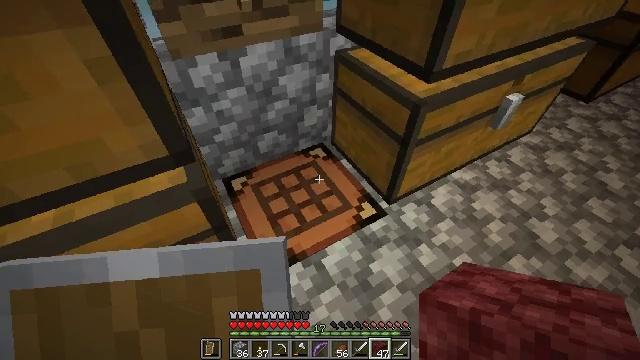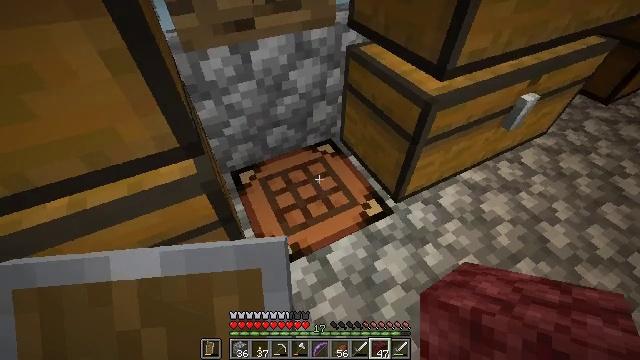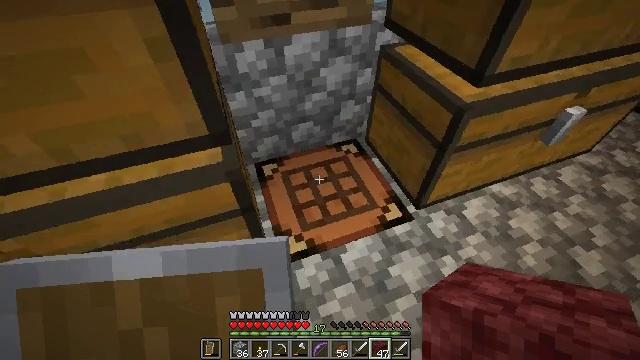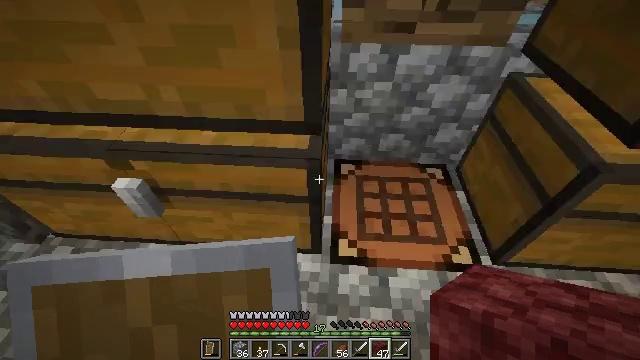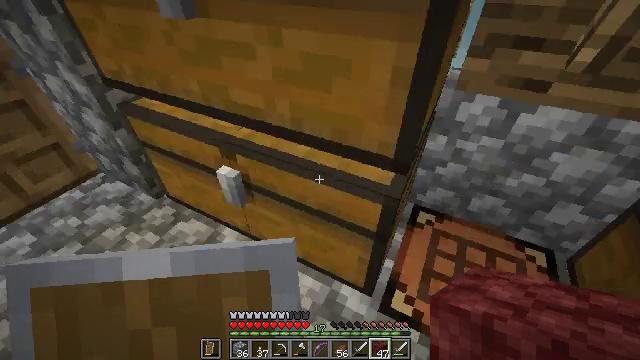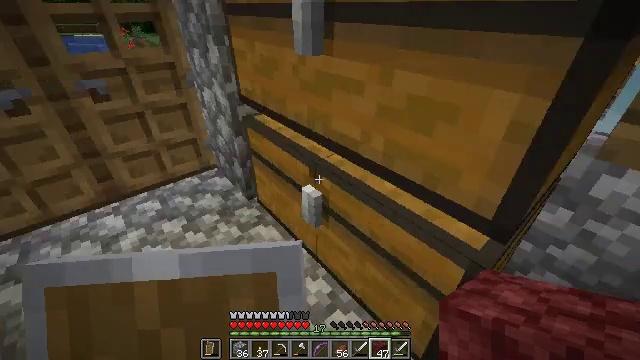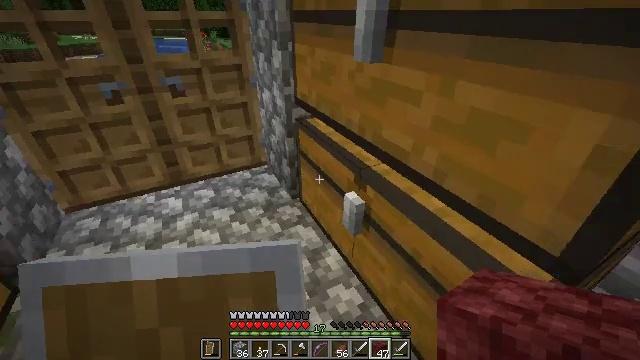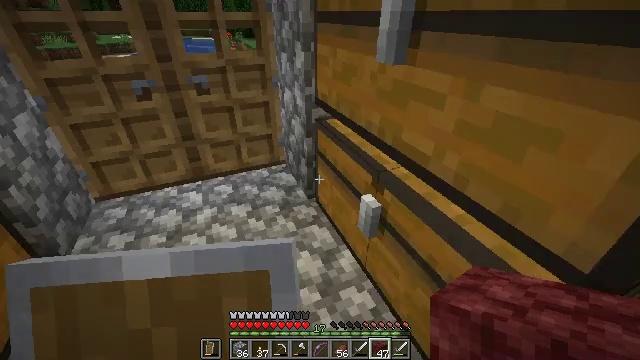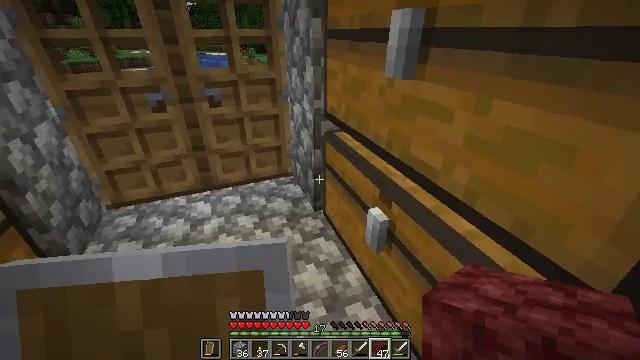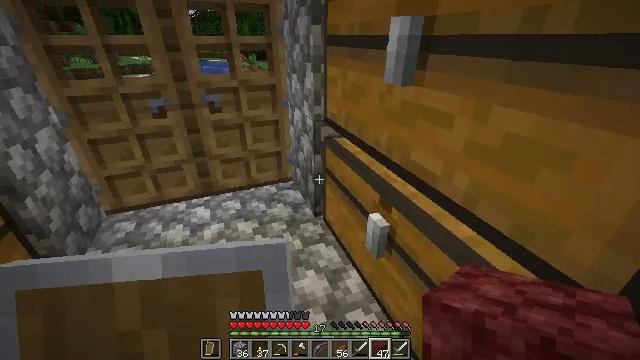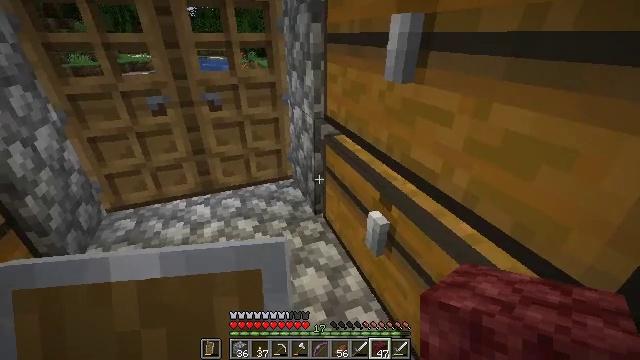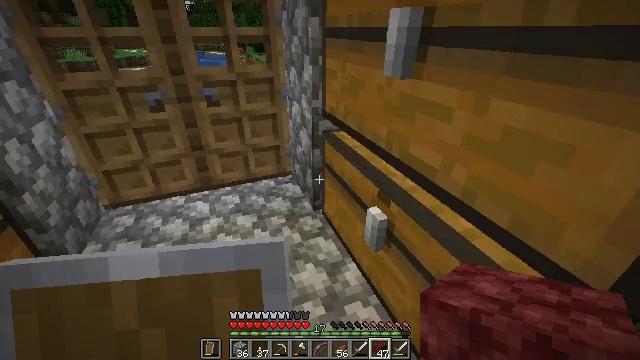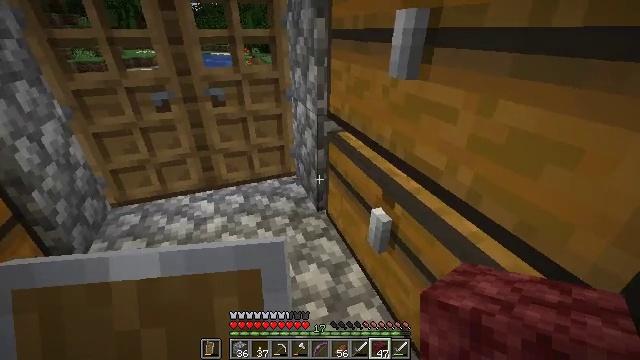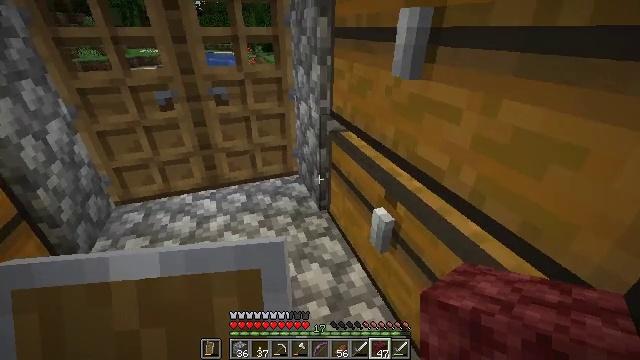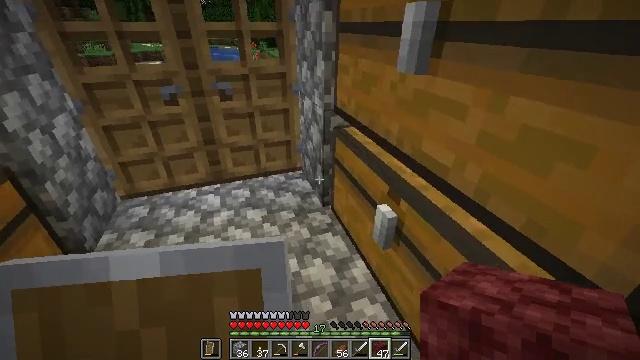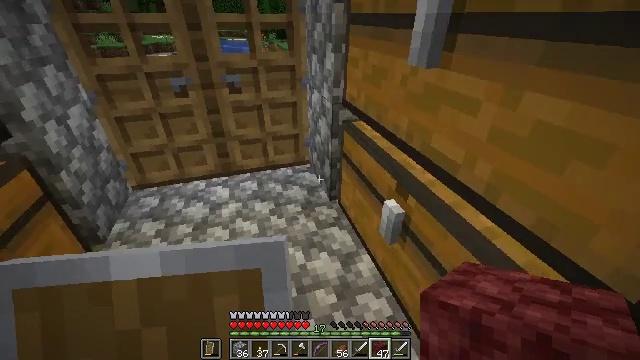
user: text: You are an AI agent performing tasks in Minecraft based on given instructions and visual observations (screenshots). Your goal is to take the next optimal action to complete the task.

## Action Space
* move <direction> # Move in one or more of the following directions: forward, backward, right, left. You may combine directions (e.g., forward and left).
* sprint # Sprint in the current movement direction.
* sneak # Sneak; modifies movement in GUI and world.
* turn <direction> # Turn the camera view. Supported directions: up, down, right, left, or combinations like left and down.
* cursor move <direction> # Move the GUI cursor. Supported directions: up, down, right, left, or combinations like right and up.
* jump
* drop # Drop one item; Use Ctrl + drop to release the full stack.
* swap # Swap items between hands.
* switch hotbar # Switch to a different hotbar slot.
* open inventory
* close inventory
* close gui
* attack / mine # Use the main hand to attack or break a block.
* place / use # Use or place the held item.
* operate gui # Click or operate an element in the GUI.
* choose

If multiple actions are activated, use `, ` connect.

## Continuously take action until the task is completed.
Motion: motion action
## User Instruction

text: Craft a stone button with a stone.
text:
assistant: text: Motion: turn left
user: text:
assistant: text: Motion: turn left
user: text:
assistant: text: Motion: turn left
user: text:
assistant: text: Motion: turn left and up
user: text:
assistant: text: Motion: turn left and up
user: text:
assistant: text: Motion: turn left and up
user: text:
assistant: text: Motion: turn left
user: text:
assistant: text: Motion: turn left and up
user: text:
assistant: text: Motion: turn up
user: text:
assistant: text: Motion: no_op
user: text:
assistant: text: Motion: no_op
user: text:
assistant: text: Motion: turn left
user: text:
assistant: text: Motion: no_op
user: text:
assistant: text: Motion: no_op
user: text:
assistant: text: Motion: turn left and down
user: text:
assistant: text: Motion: turn left
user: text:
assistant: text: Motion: turn left and up
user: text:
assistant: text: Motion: turn left and up
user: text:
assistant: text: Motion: move forward, turn left and up
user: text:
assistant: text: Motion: move forward
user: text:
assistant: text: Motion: move forward
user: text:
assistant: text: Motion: move forward
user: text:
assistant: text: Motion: move forward
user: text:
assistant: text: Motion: move forward, turn right
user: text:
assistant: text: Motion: move forward
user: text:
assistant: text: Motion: move forward, use / place
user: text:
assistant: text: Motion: move forward, use / place
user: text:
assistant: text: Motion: move forward
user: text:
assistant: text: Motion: move forward
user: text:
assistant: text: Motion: move forward